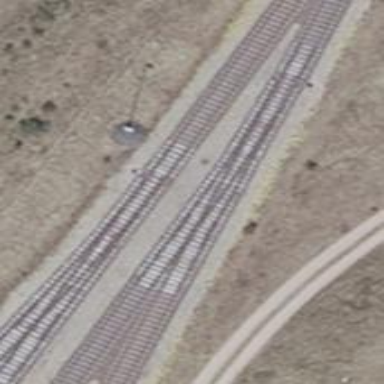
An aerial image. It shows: Railway switch.